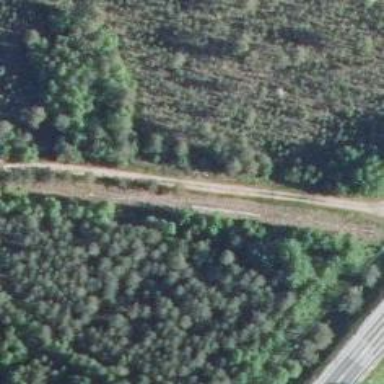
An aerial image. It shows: Preserved railway with siding service.